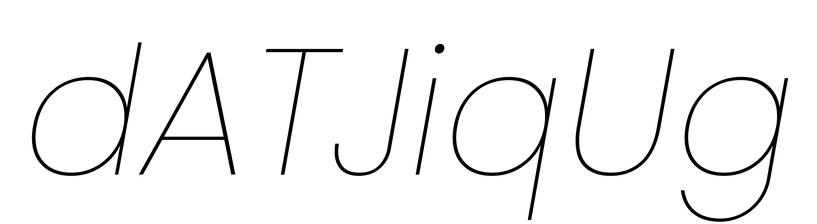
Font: Poppins-ThinItalic